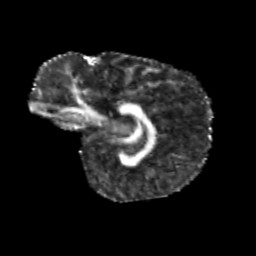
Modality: FA
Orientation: sagittal
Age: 9
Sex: male
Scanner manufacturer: siemens
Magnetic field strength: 3 T
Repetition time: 3.8 s
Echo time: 0.07 s